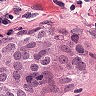
Metastatic tissue present: yes